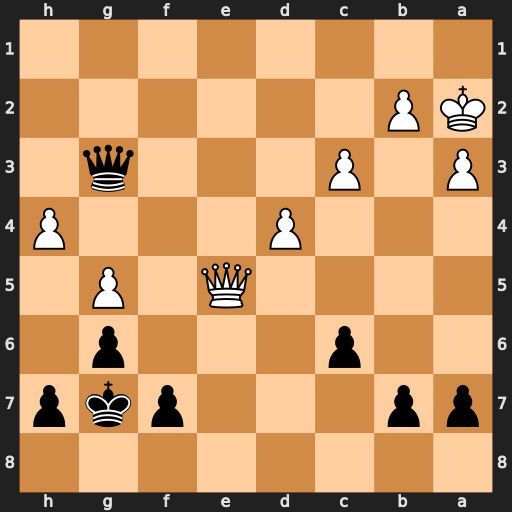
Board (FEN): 8/pp3pkp/2p3p1/4Q1P1/3P3P/P1P3q1/KP6/8
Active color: b
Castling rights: -
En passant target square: -
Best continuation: Qxe5 dxe5 Kf8 Kb3 Ke7